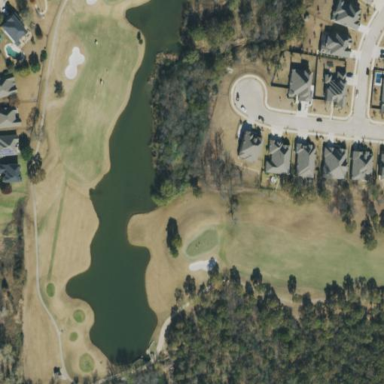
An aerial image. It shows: Water hazard on golf course. The hazard is natural water feature.